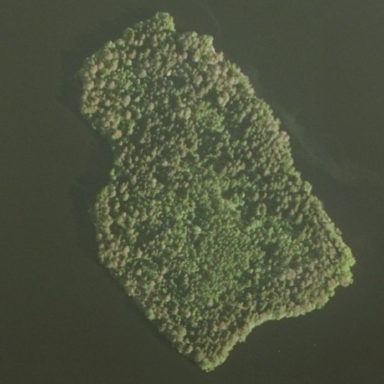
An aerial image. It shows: Island.